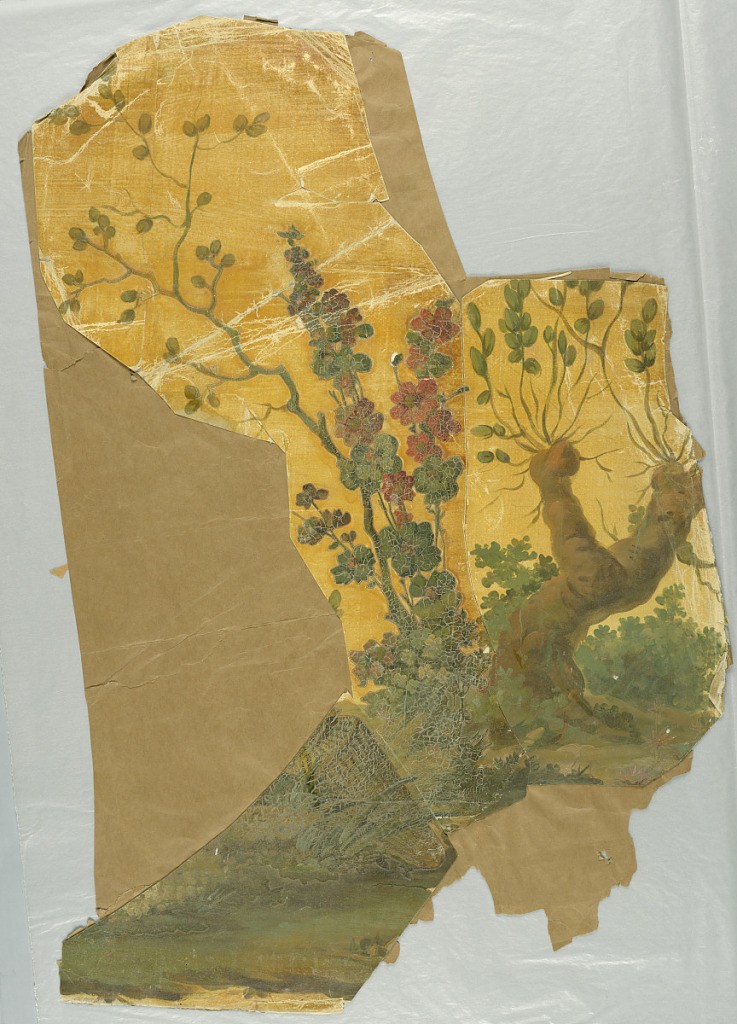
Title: Scenic
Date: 1868–1869
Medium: Hand painted paper
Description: Small fragment; featuring gnarled old tree trunk, with new growth appearing along with branch with red flowers; landscape is printed in shades of green with orange sky.